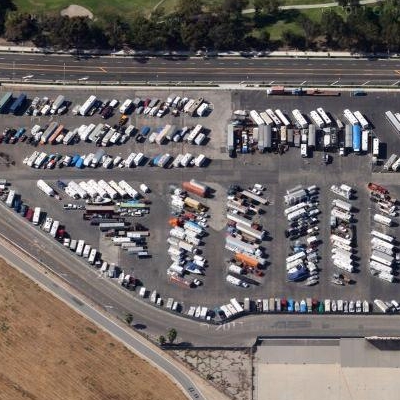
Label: Parking